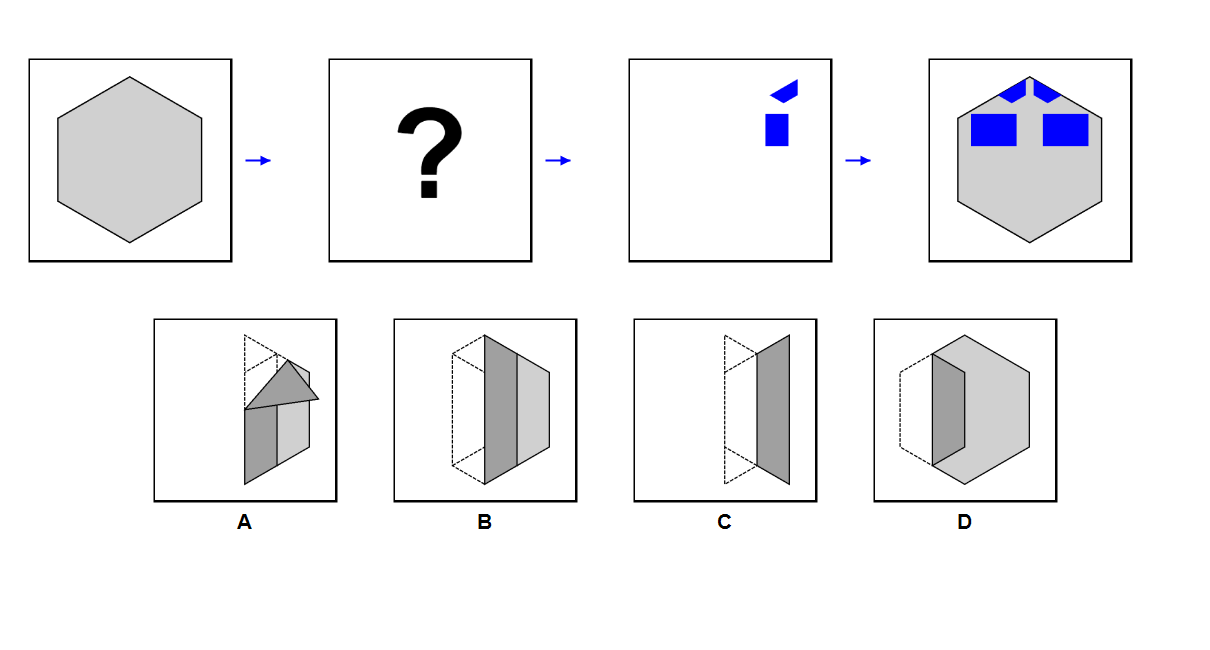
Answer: A